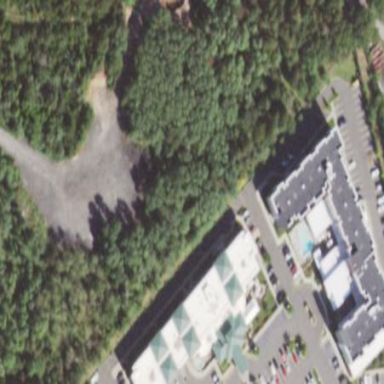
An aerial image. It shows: Commercial building used as hotel.